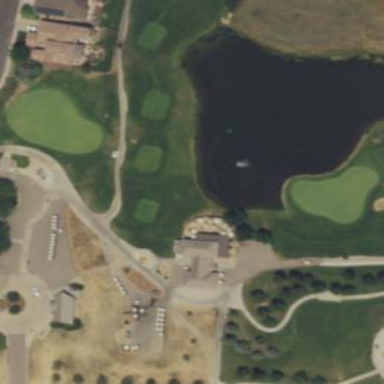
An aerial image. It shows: Water hazard on golf course.